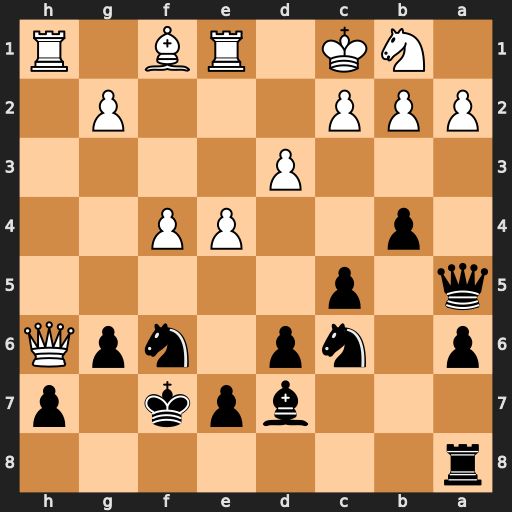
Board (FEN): r7/3bpk1p/p1np1npQ/q1p5/1p2PP2/3P4/PPP3P1/1NK1RB1R
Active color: b
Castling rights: -
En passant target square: -
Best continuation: b3 Nc3 bxa2